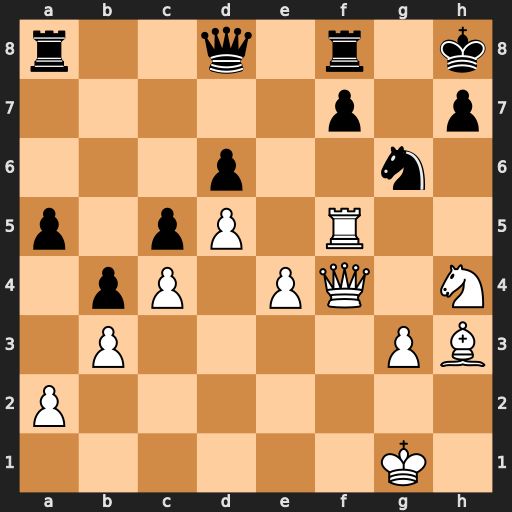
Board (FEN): r2q1r1k/5p1p/3p2n1/p1pP1R2/1pP1PQ1N/1P4PB/P7/6K1
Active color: w
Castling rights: -
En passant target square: -
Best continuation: Qh6 Nxh4 Rh5